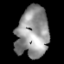
Tissue: lung
Cell type: Myeloid cells
Senescence score: 0.2071
Nuclear area (px): 1609
Mean DAPI intensity: 146.275